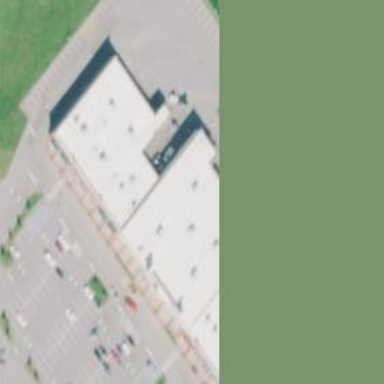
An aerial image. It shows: Retail building.